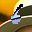
Label: 6